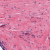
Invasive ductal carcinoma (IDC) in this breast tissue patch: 0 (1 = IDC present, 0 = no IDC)